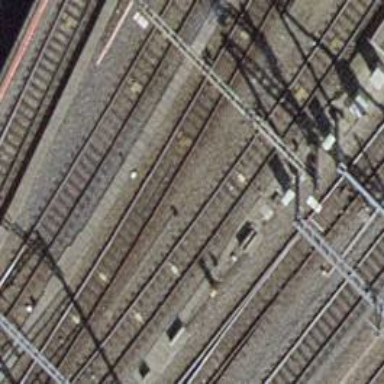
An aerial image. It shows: Railway track with contact line for electrification.